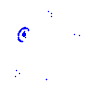
Particle: pion